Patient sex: M
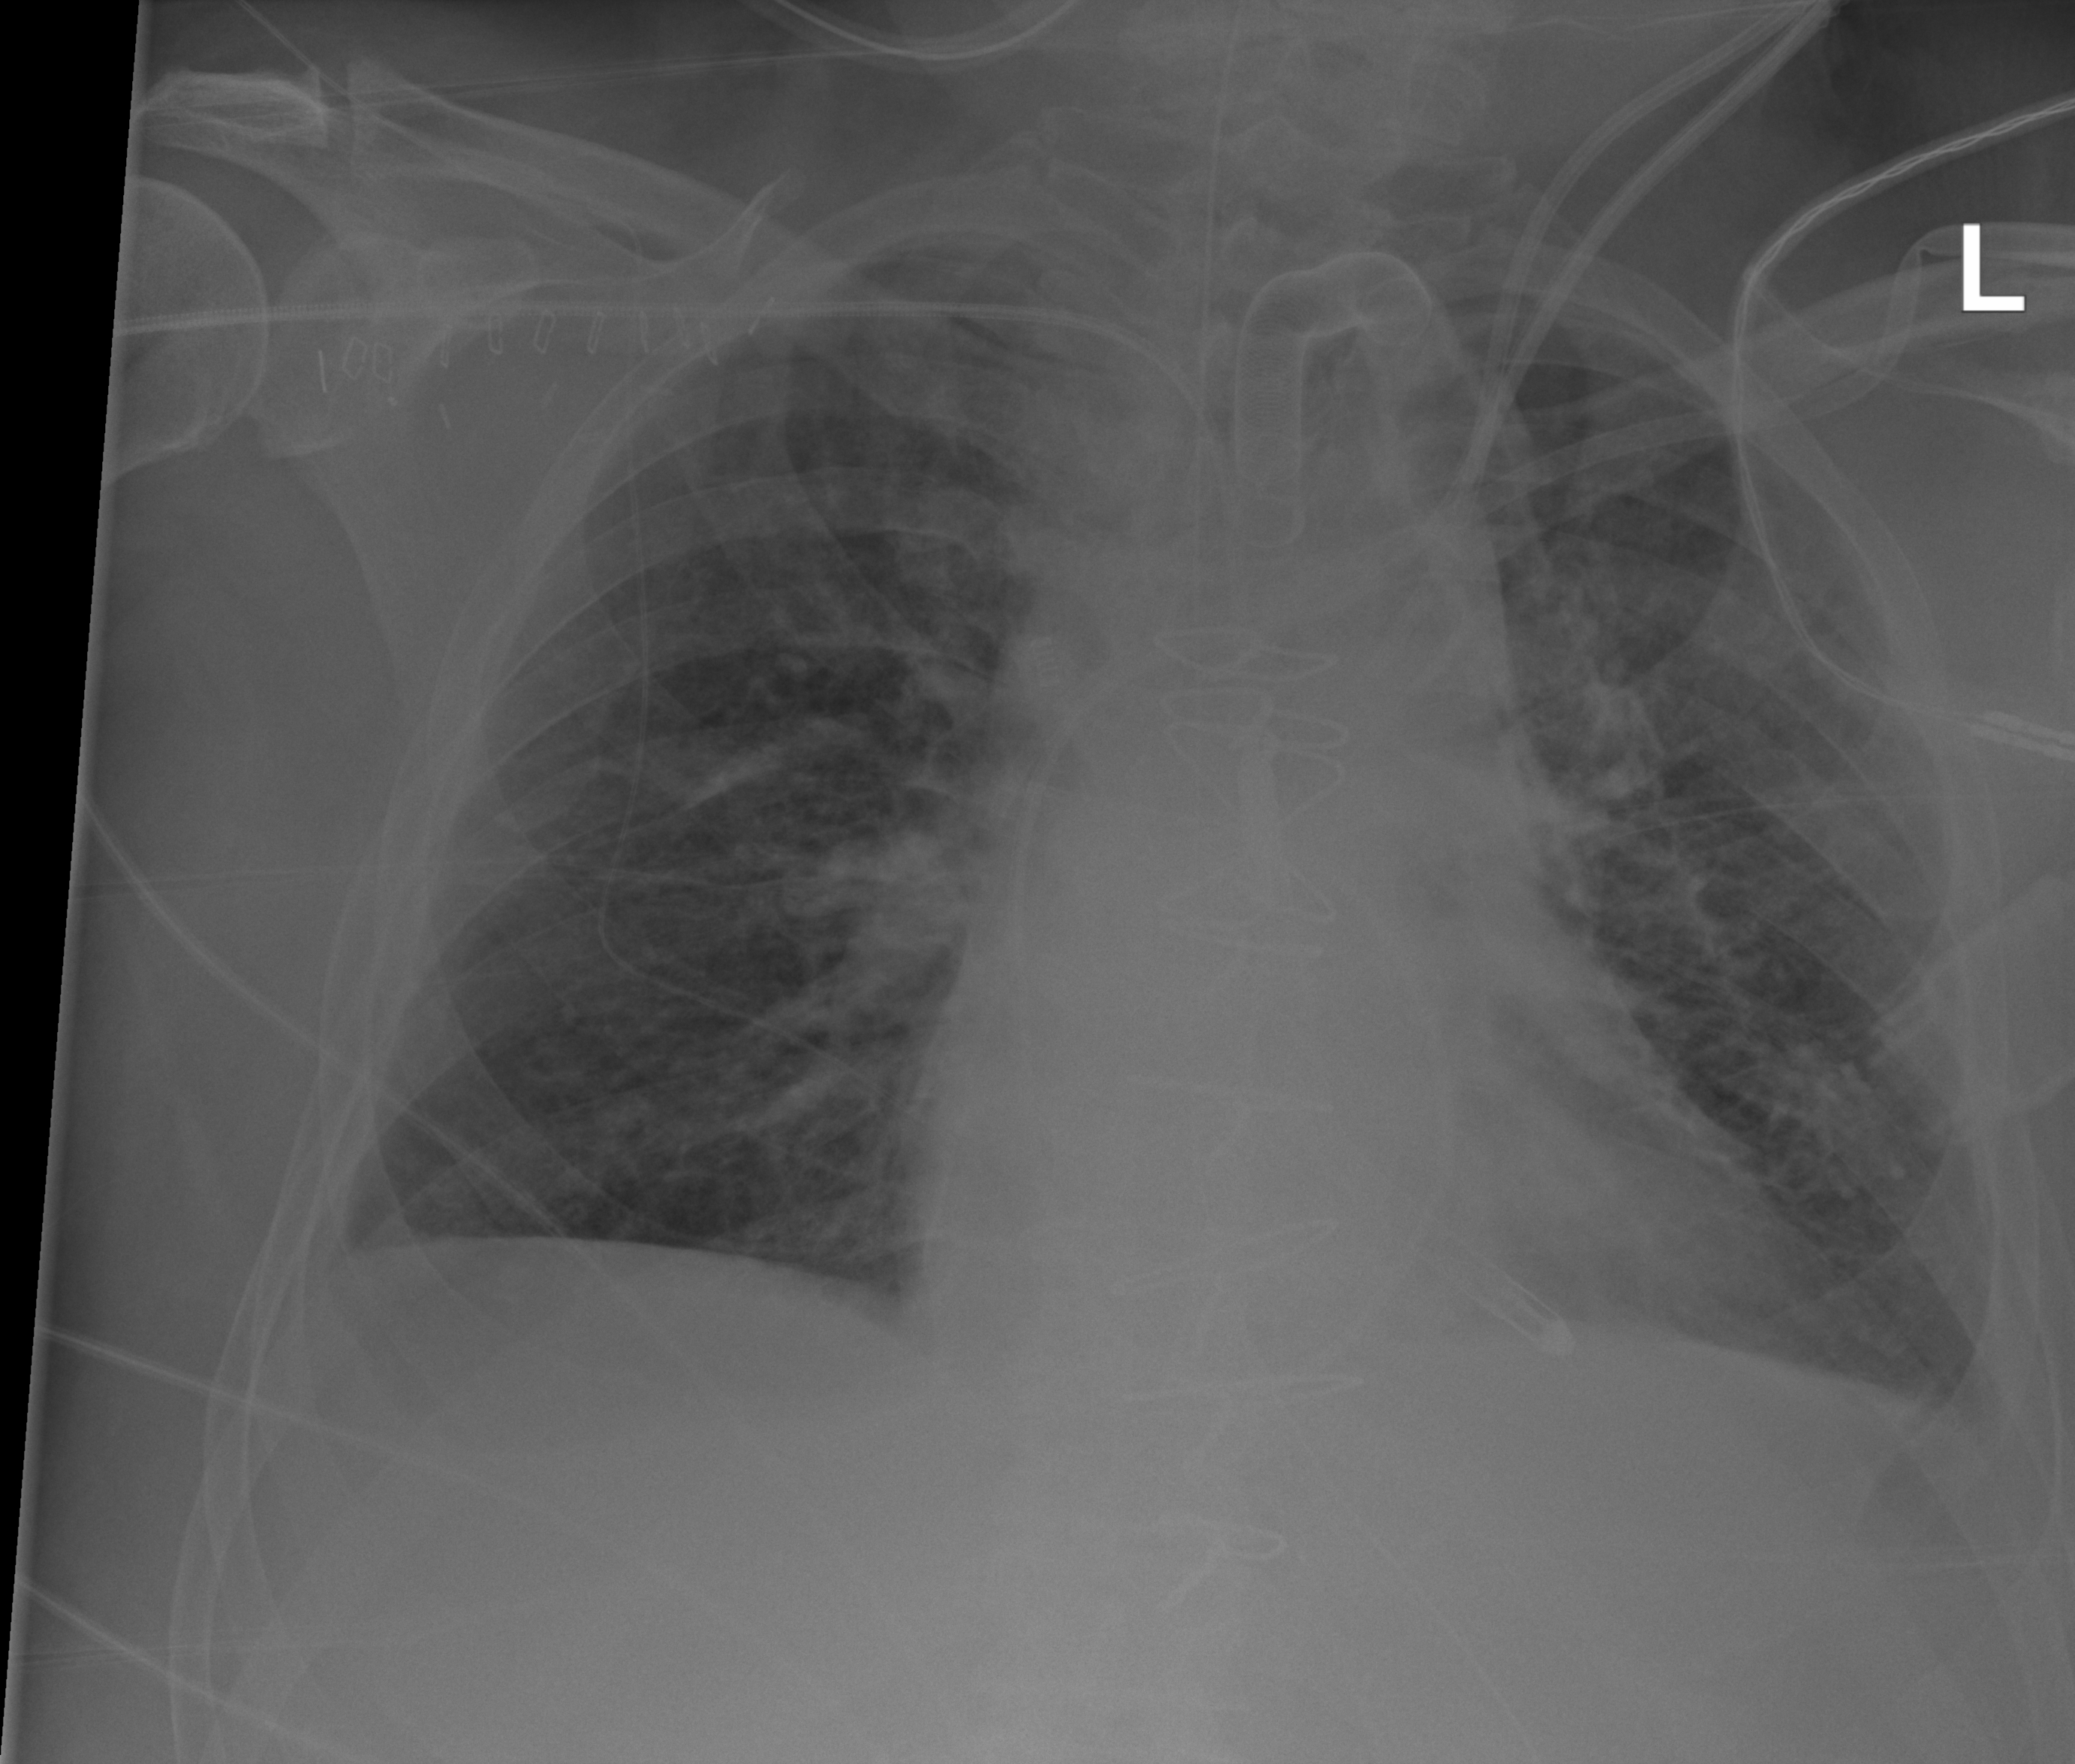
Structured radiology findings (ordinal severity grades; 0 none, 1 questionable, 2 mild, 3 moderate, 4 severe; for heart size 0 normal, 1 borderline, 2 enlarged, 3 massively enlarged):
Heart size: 2
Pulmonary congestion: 2
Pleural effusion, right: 2
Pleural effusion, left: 1
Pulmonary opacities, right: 0
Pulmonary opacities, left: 0
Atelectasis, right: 0
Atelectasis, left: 2